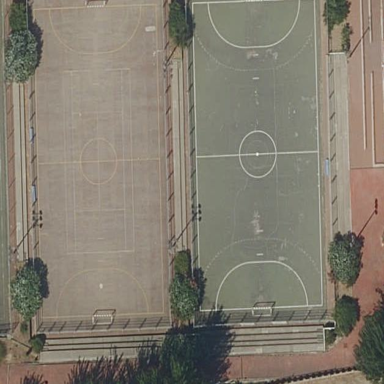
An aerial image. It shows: Pitch used for team handball and futsal.